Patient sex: M
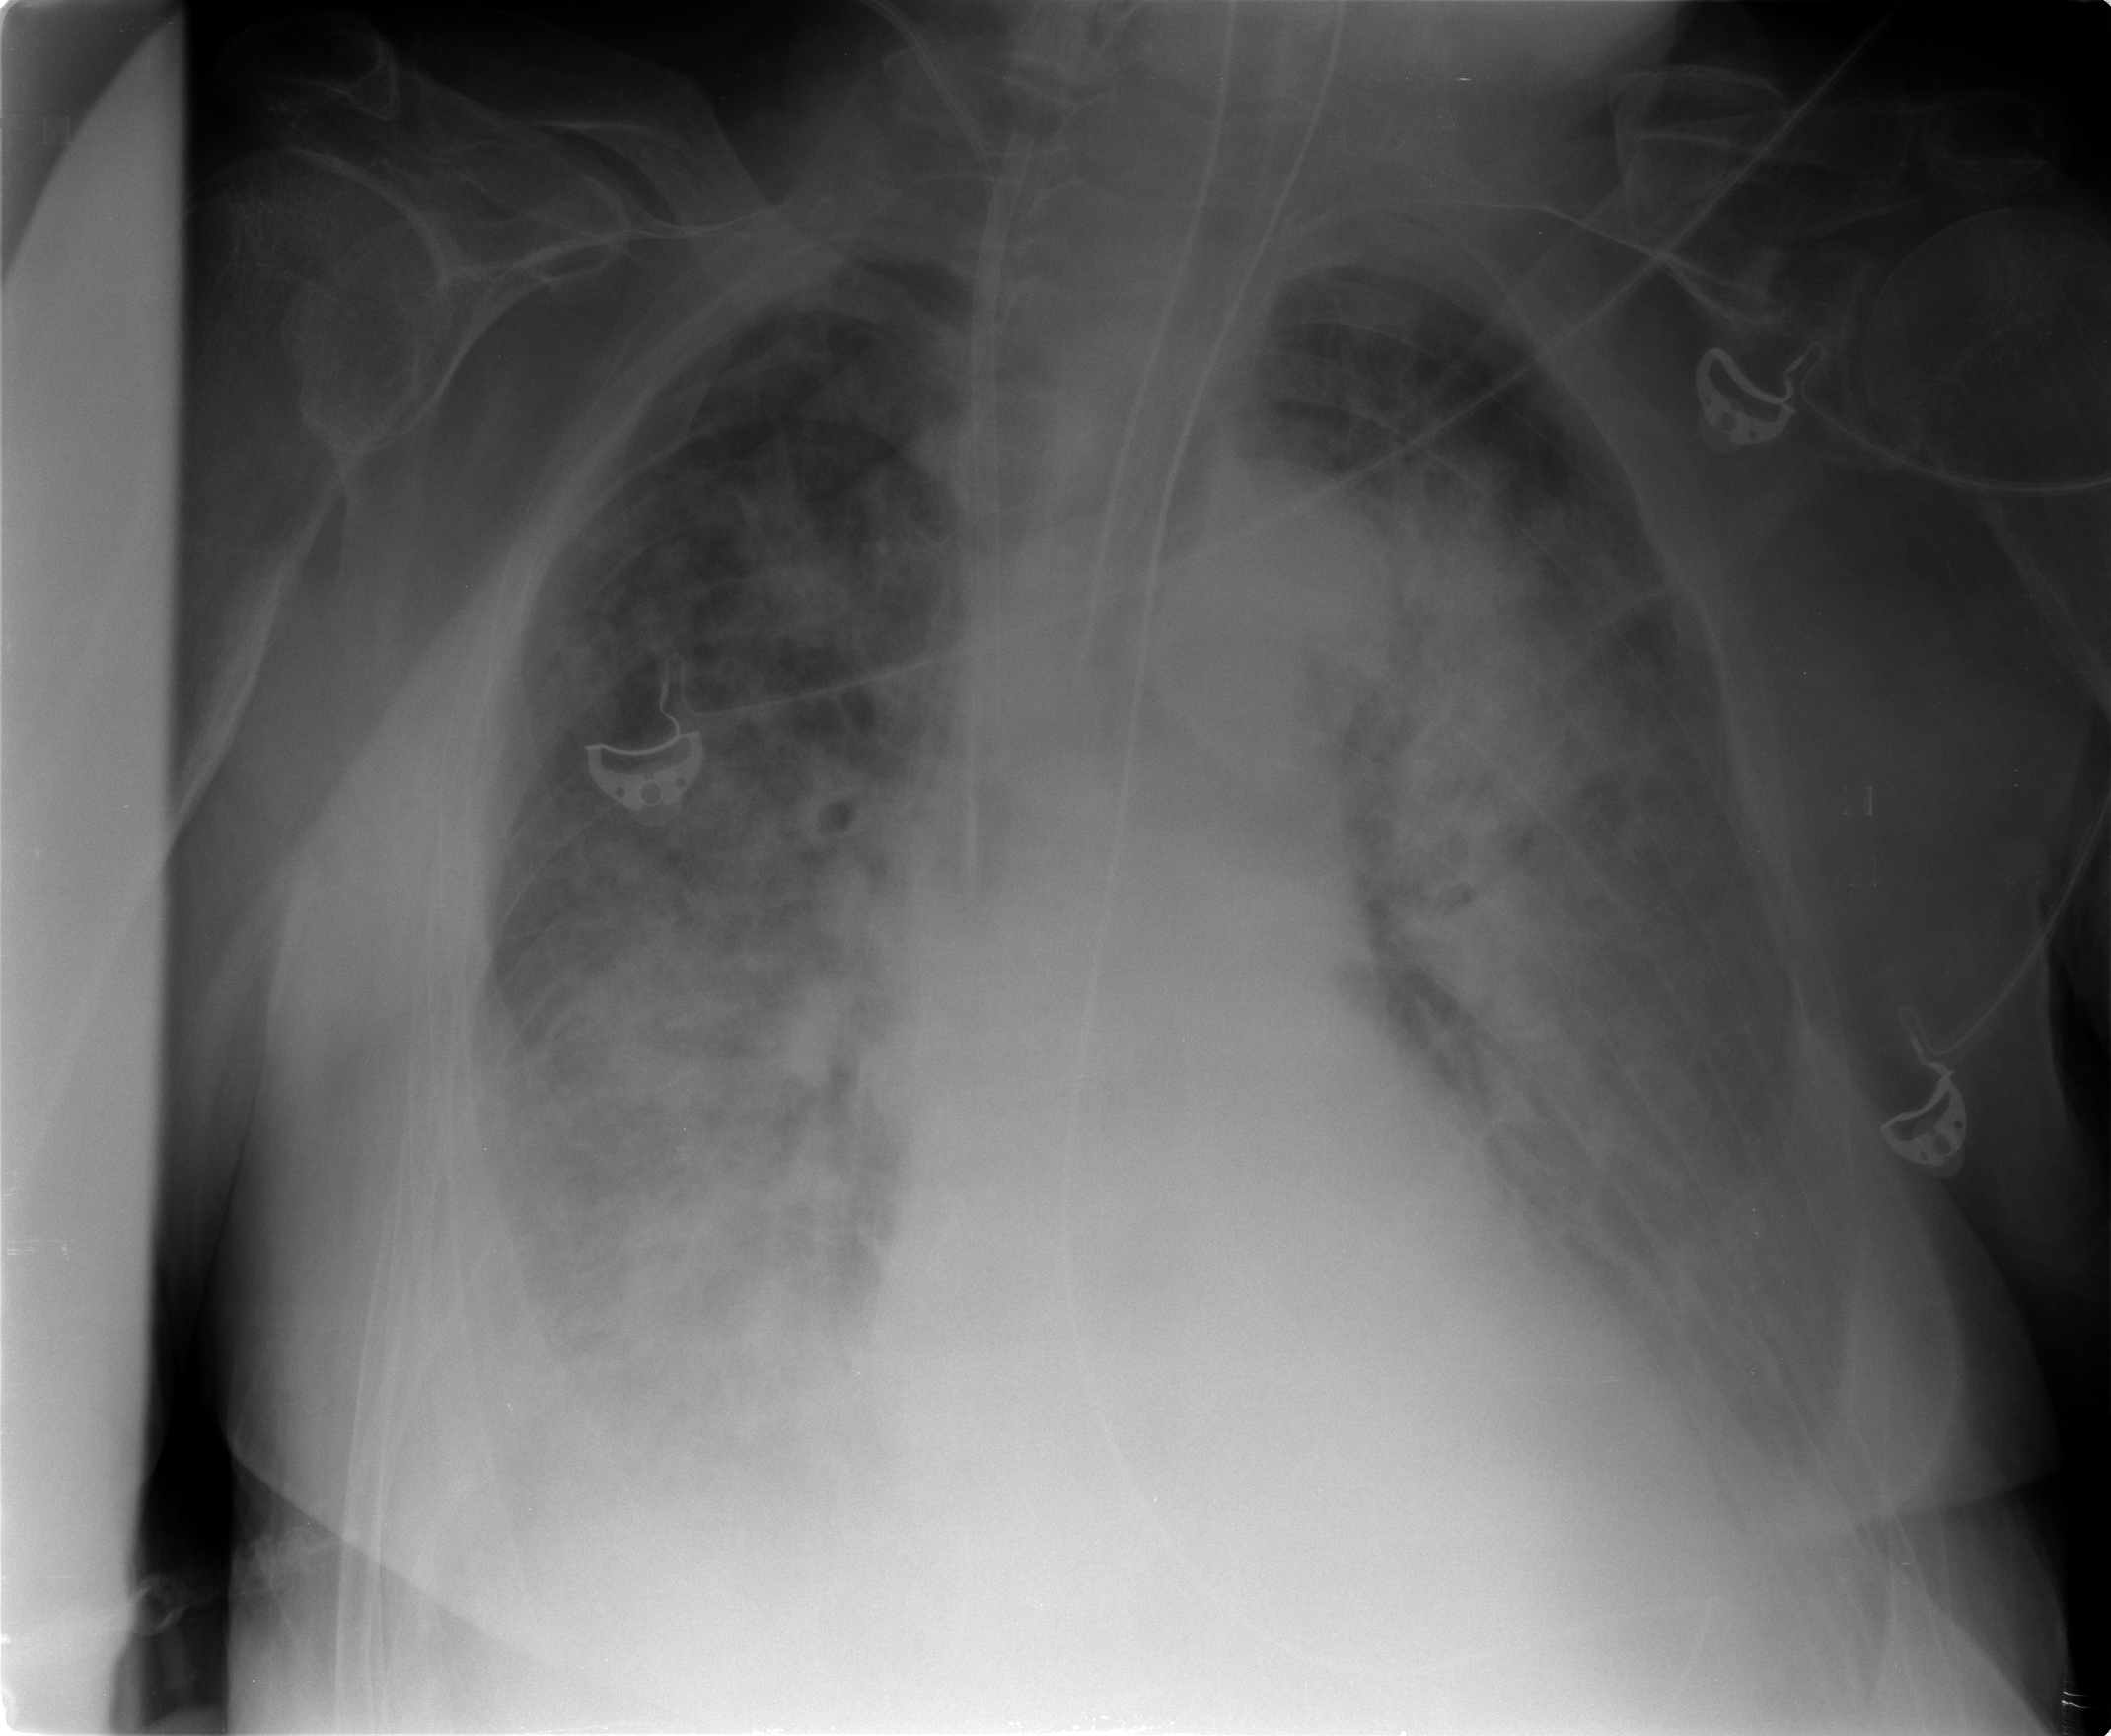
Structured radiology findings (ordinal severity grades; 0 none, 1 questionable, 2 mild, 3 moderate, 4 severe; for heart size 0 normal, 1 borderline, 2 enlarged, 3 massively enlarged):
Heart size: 0
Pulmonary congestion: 3
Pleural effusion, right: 2
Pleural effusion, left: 2
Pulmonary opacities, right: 4
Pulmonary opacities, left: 4
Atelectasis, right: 3
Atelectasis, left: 3